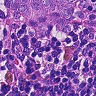
Metastatic tissue present: yes